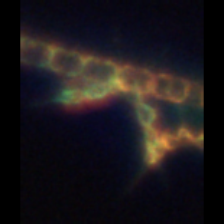
Taxon: Skeletonema
Group: Diatoms